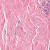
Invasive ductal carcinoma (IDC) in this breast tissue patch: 0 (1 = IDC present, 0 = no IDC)